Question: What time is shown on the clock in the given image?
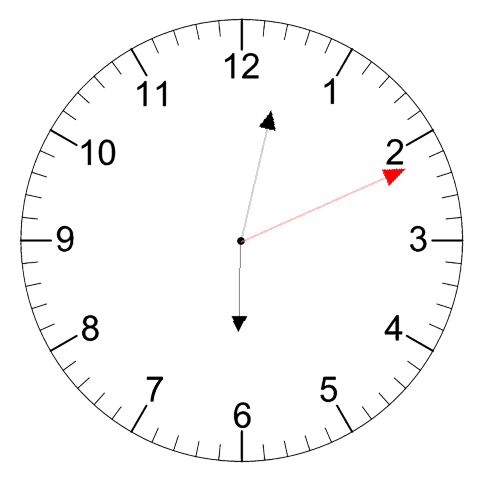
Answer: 06:02:11